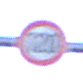
Verkehrszeichen: Geschwindigkeit120
Umgebung: Roofed, Underpass
Tageszeit: Midday
Wetter: Clear
Licht: Natural
Jahreszeit: NotSpecified
Kontrast: LowContrast